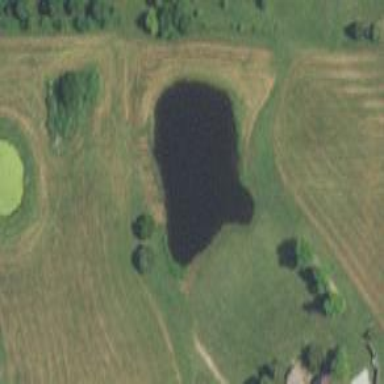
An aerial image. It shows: Pond surrounded by natural water.